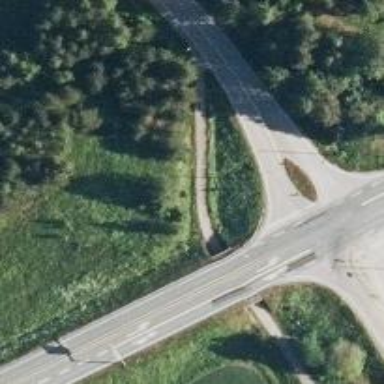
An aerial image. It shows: Cycleway.